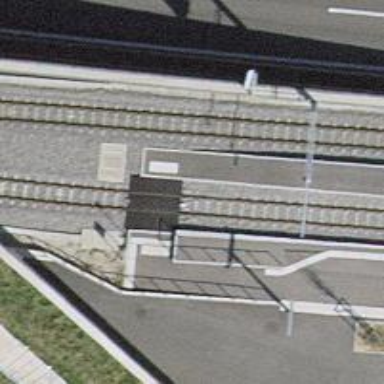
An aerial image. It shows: Crossing for the railway.